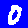
Digit: 0